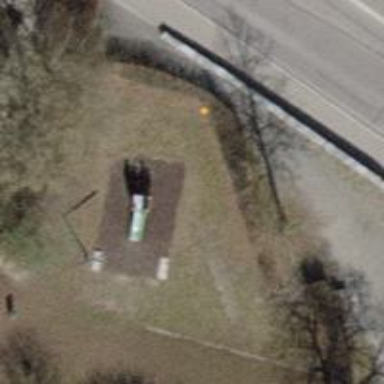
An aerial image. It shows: Playground with slide.